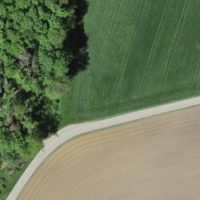
EUNIS habitat code: 25
Species observed at this site:
Melittis melissophyllum